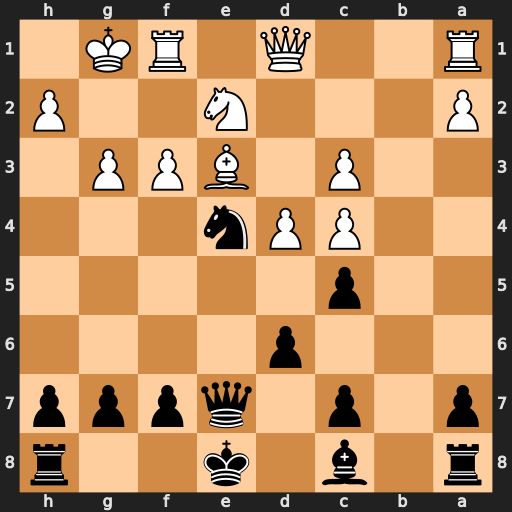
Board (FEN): r1b1k2r/p1p1qppp/3p4/2p5/2PPn3/2P1BPP1/P3N2P/R2Q1RK1
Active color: b
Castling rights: kq
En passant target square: -
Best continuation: Nxc3 Nxc3 Qxe3+ Kg2 Qxc3